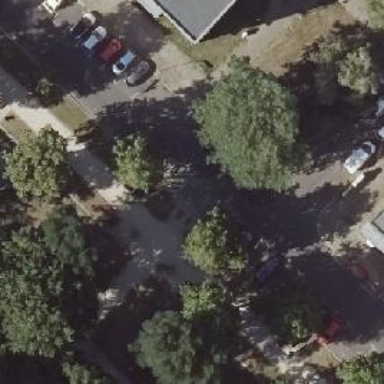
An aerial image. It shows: Residential road with asphalt surface and sidewalk on the left. No stopping is allowed for parking on both sides.